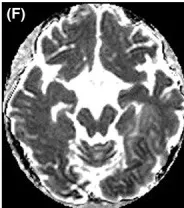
Transverse magnetic resonance (MR) images. D map from intravoxel incoherent motion (IVIM) image. Both the mean f and D values in the left temporo-occipital lobe lesion (8.2% and 0.92 x 10-3 mm2/s, respectively) are higher than in the contralateral area (4.3% and 0.71 x 10-3 mm2/s, respectively).
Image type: radiology (mri)